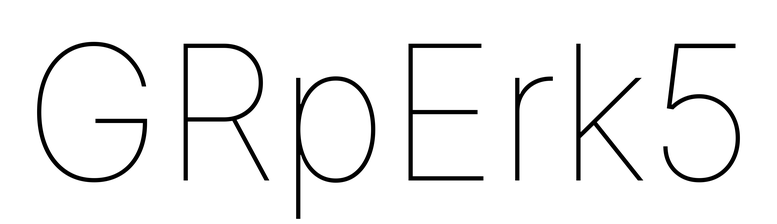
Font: Inter_Thin